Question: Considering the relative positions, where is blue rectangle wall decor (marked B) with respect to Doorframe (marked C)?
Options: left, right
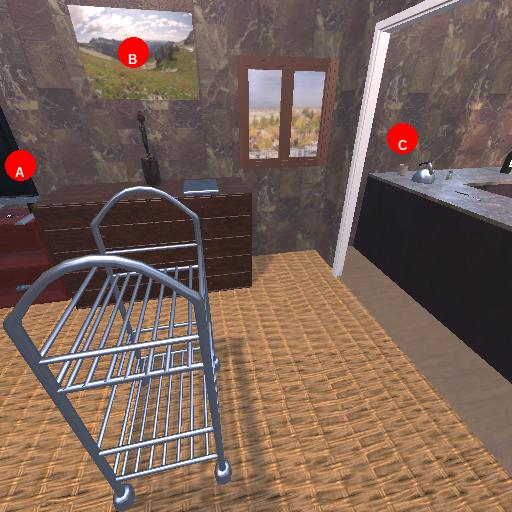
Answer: left